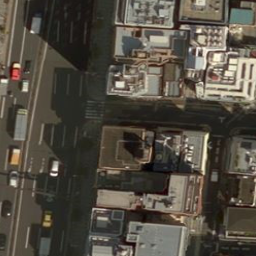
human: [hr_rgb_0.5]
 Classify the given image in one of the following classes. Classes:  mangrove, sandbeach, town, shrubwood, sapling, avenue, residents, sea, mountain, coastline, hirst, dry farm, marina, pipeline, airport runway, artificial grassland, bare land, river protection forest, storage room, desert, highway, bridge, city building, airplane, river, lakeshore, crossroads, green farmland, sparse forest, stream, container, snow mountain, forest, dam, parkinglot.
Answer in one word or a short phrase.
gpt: city building